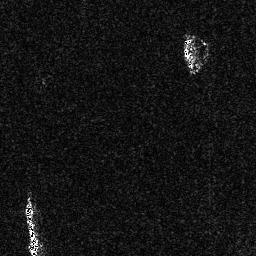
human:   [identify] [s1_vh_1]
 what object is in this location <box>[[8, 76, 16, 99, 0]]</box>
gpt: <ref>1 medium ship at the bottom left</ref>